Question: I'm new to S2 and especially to unit testing the action classes. My problem is that the parameter interceptor is not assigning param values to the action fields during the unit test.
Using struts2-junit4-plugin 1.7.4 I was not able to use convention plugin and annotated classes. I found a solution to this problem by following <URL> but if I want to test the action using inteceptors, my action fields are not populated by params interceptor even though I set the params of the MockHttpServletRequest.
I appriciate any input and advice how to solve this problem or even to do action test better way!
Dependencies:

Test Class:
[Note - second test without the interceptor stack passes the test..]
'''
public class LoginActionTest extends StrutsConventionSpringJUnit4TestCase {
/**
* Invoke all interceptors and specify value of action class'
* domain objects through request parameters.
* @throws Exception Exception
*/
@Test
public void testInterceptorsBySettingRequestParameters() throws Exception {
ActionProxy proxy = this.getActionProxy("/login");
request.setParameter("email","test@user.com");
request.setParameter("password","testuser");
System.out.println("
Inside test class checking request parameters before execute call:
" +
"email => " + request.getParameter("email") +
"
password => " + request.getParameter("password"));
// EDIT: removed
//LoginAction loginAction = (LoginAction) proxy.getAction();
// changed from
//String result = loginAction.execute();
// to
String result = proxy.execute();
System.out.println("
Inside test class checking request parameters after execute:
" +
"email => " + request.getParameter("email") +
"
password => " + request.getParameter("password"));
assertEquals("success", result);
}
/**
* Skip interceptors and specify value of action class'
* domain objects by setting them directly.
* @throws Exception Exception
*/
@Test
public void testLoginActionWhitoutProxy() throws Exception {
LoginAction testLA = new LoginAction();
testLA.setEmail("test@user.com");
testLA.setPassword("testuser");
testLA.setSession(new HashMap()); // avoid NPE in execute
String result = testLA.execute();
assertEquals("Result is NOT what was expected [success] .. ", "success", result);
}
} // end class
'''
'''
13:06:36,683 INFO StrutsSpringObjectFactory:42 - ... initialized Struts-Spring integration successfully
Inside test class checking request parameters before execute call:
email => test@user.com
password => testuser
13:06:37,575 INFO ActionSupport:64 - Verifying login details..
13:06:37,578 INFO ActionSupport:73 - Check user:
Login action ([package].bean.User@2e931d05)
with these fields: [firstName = test@user.com, lastName = eXuxIn/PXLQ7ou1/w2TaFzs8dtITa8IoMrxLG37oPatYsxPkJm/5CmPlmzPvjZZx]..
test@user.com eXuxIn/PXLQ7ou1/w2TaFzs8dtITa8IoMrxLG37oPatYsxPkJm/5CmPlmzPvjZZx
13:06:37,578 INFO ActionSupport:78 - Check request params beeing passed to the local settters:
null null
13:06:37,774 INFO StrutsSpringObjectFactory:42 - ... initialized Struts-Spring integration successfully
13:06:37,957 INFO ActionSupport:64 - Verifying login details..
13:06:37,958 INFO ActionSupport:73 - Check user:
Login action ([package].bean.User@54d03269)
with these fields: [firstName = test@user.com, lastName = eXuxIn/PXLQ7ou1/w2TaFzs8dtITa8IoMrxLG37oPatYsxPkJm/5CmPlmzPvjZZx]..
test@user.com eXuxIn/PXLQ7ou1/w2TaFzs8dtITa8IoMrxLG37oPatYsxPkJm/5CmPlmzPvjZZx
13:06:37,958 INFO ActionSupport:78 - Check request params beeing passed to the local settters:
test@user.com testuser
'''
'''
java.lang.NullPointerException
at [package].action.LoginAction.execute(LoginAction.java:83)
at [package].action.LoginActionTest.testInterceptorsBySettingRequestParameters(LoginActionTest.java:39)
at sun.reflect.NativeMethodAccessorImpl.invoke0(Native Method)
at sun.reflect.NativeMethodAccessorImpl.invoke(NativeMethodAccessorImpl.java:57)
at sun.reflect.DelegatingMethodAccessorImpl.invoke(DelegatingMethodAccessorImpl.java:43)
at java.lang.reflect.Method.invoke(Method.java:601)
at org.junit.runners.model.FrameworkMethod$1.runReflectiveCall(FrameworkMethod.java:44)
at org.junit.internal.runners.model.ReflectiveCallable.run(ReflectiveCallable.java:15)
at org.junit.runners.model.FrameworkMethod.invokeExplosively(FrameworkMethod.java:41)
at org.junit.internal.runners.statements.InvokeMethod.evaluate(InvokeMethod.java:20)
at org.junit.internal.runners.statements.RunBefores.evaluate(RunBefores.java:28)
at org.junit.runners.BlockJUnit4ClassRunner.runChild(BlockJUnit4ClassRunner.java:76)
at org.junit.runners.BlockJUnit4ClassRunner.runChild(BlockJUnit4ClassRunner.java:50)
at org.junit.runners.ParentRunner$3.run(ParentRunner.java:193)
at org.junit.runners.ParentRunner$1.schedule(ParentRunner.java:52)
at org.junit.runners.ParentRunner.runChildren(ParentRunner.java:191)
at org.junit.runners.ParentRunner.access$000(ParentRunner.java:42)
at org.junit.runners.ParentRunner$2.evaluate(ParentRunner.java:184)
at org.junit.internal.runners.statements.RunBefores.evaluate(RunBefores.java:28)
at org.junit.runners.ParentRunner.run(ParentRunner.java:236)
at org.eclipse.jdt.internal.junit4.runner.JUnit4TestReference.run(JUnit4TestReference.java:50)
at org.eclipse.jdt.internal.junit.runner.TestExecution.run(TestExecution.java:38)
at org.eclipse.jdt.internal.junit.runner.RemoteTestRunner.runTests(RemoteTestRunner.java:467)
at org.eclipse.jdt.internal.junit.runner.RemoteTestRunner.runTests(RemoteTestRunner.java:683)
at org.eclipse.jdt.internal.junit.runner.RemoteTestRunner.run(RemoteTestRunner.java:390)
at org.eclipse.jdt.internal.junit.runner.RemoteTestRunner.main(RemoteTestRunner.java:197)
'''
to @Aleksandr_M for pointing me out to the right direction.
I checked again this <URL> where it states:
> ... After that I can call actionProxy.execute(). This causes the Struts 2
framework to go through its normal process of Servlet fileter and
interceptors for the action identified by the actionProxy (in this
case that is the register.action) ...
So I removed the proxy.getAction() and executed proxy instance to force the S2 to go through the normal process.
Additional change was needed to make it work. And here is the test code:
'''
@Test
public void testInterceptorsBySettingRequestParameters() throws Exception {
// set request params for the invocationContext in super class
request.addParameter("email","test@user.com");
request.addParameter("password","testuser");
// use proxy from super class to get actionProxy [don't create new instance]
proxy = getActionProxy("/login");
// execute proxy in normal framework process
String result = proxy.execute();
// check result
assertEquals("Result is NOT what was expected [success] .. ", "success", result);
}
'''
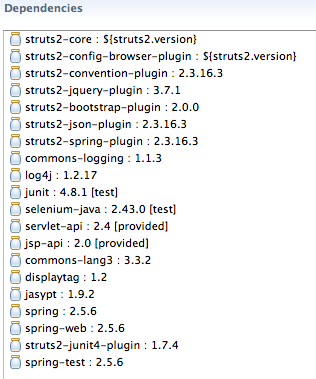
Answer: For those with a similar problem here are some resources that helped me to undestand what's going on in my code..
<URL>
<URL>
<URL>
<URL>
<URL>
<URL>